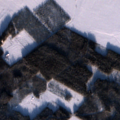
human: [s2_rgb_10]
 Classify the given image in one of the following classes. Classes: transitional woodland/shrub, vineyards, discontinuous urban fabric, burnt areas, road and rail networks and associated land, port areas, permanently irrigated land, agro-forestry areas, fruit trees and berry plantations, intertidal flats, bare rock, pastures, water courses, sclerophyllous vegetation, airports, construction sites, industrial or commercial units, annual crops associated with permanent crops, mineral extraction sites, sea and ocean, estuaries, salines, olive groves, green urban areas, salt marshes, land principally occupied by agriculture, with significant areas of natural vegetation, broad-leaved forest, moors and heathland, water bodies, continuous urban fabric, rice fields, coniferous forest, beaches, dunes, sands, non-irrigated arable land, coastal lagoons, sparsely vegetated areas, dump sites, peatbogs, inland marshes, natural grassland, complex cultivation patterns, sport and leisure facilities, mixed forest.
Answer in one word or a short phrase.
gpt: non-irrigated arable land, broad-leaved forest, coniferous forest, mixed forest